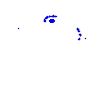
Particle: pion